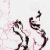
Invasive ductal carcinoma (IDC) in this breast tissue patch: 0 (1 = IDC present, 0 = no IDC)